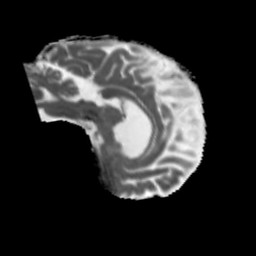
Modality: MD
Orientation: sagittal
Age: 64
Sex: male
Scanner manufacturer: siemens
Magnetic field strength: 3 T
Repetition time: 5.47 s
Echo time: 0.0854 s